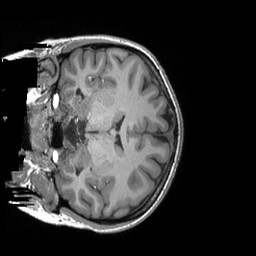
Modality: T1w
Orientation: coronal
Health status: ill
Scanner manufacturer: siemens
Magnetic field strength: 3 T
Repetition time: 2.3 s
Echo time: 0.00243 s